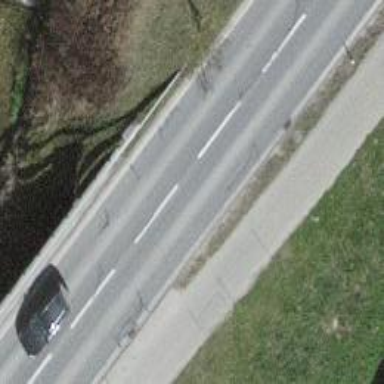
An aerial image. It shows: Primary highway with cycle track on the left side.